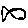
Label: fish